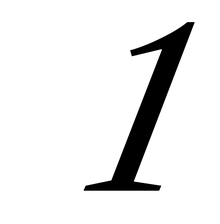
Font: LibreCaslonText-Italic_Italic